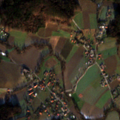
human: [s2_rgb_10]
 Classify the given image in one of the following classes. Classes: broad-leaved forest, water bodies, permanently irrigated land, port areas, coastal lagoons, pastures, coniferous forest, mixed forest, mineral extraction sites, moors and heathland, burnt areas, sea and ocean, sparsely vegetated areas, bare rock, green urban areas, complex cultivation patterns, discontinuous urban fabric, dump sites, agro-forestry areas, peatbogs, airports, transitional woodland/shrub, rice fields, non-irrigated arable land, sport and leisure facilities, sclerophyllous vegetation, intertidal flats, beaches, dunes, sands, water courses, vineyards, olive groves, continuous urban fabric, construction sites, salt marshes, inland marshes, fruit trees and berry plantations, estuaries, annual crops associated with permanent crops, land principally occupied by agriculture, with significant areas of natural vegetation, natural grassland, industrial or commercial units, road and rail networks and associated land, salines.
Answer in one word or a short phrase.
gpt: pastures, complex cultivation patterns, mixed forest